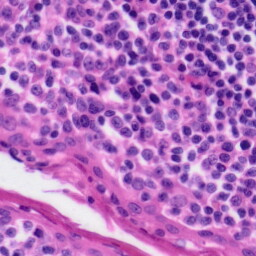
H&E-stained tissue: Tonsil